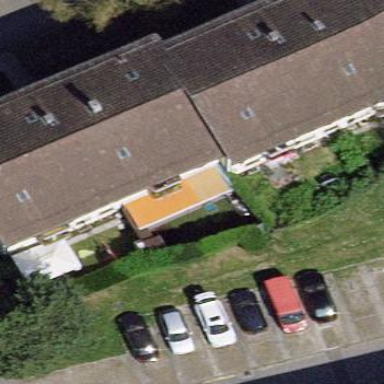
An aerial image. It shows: Garden enclosed by fence.